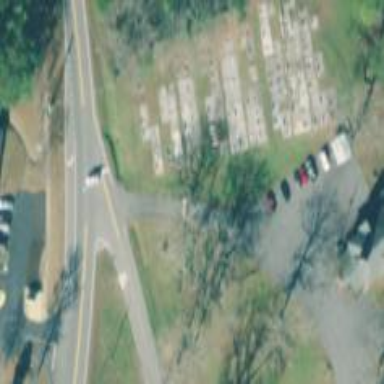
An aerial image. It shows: Cemetery.